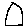
Label: triangle